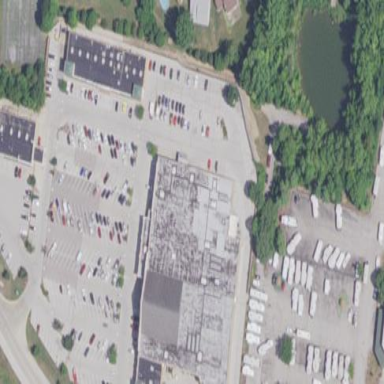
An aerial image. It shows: Supermarket building.